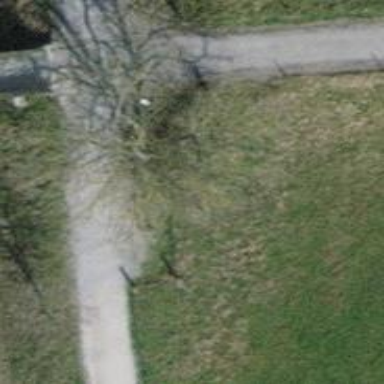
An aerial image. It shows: Brown bench in the vicinity.